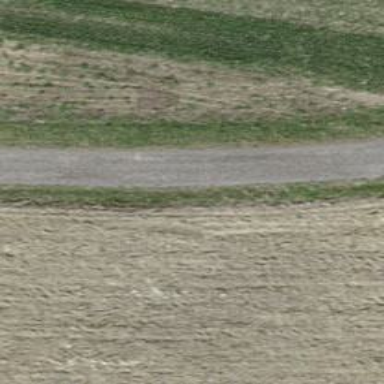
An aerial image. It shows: Track with cobblestone surface of grade3 quality.